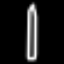
Label: pencil